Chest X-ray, AP view. Patient: 19 years old, sex M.
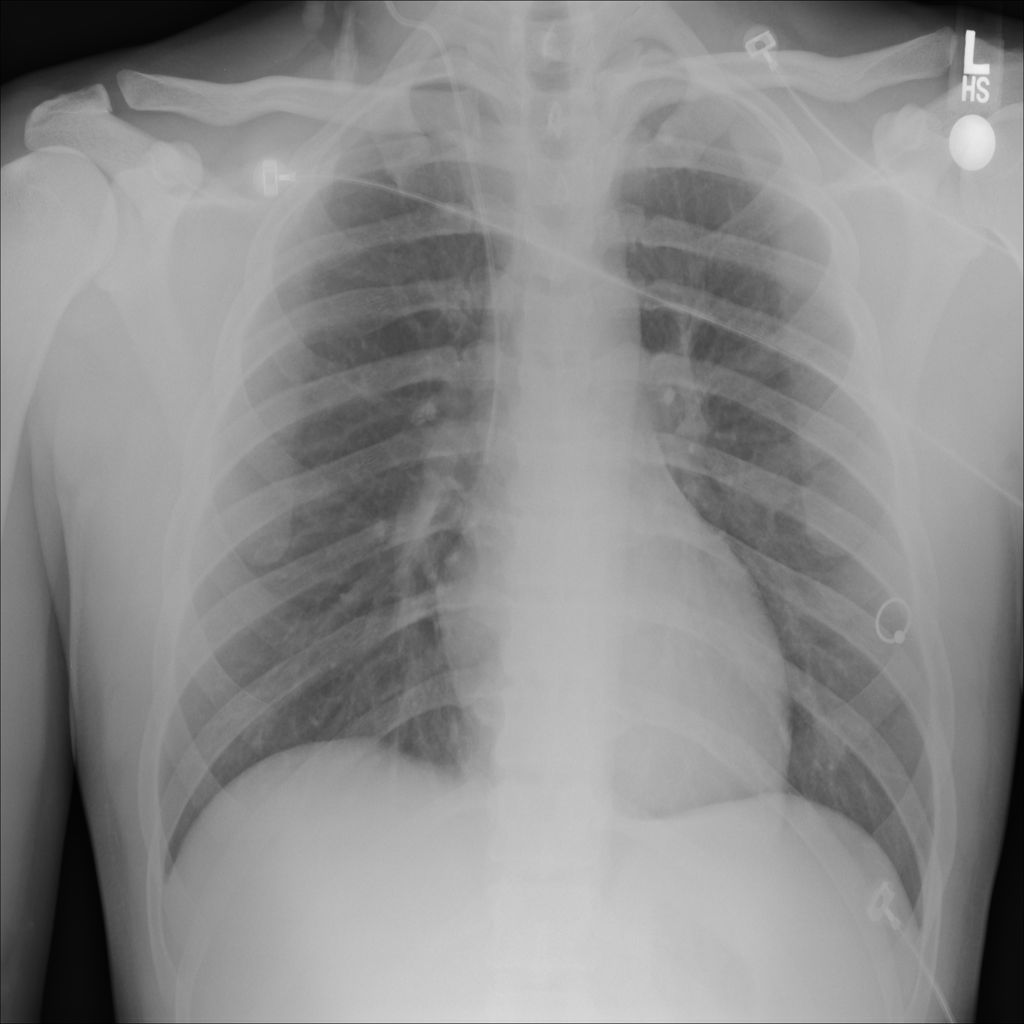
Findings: No Finding